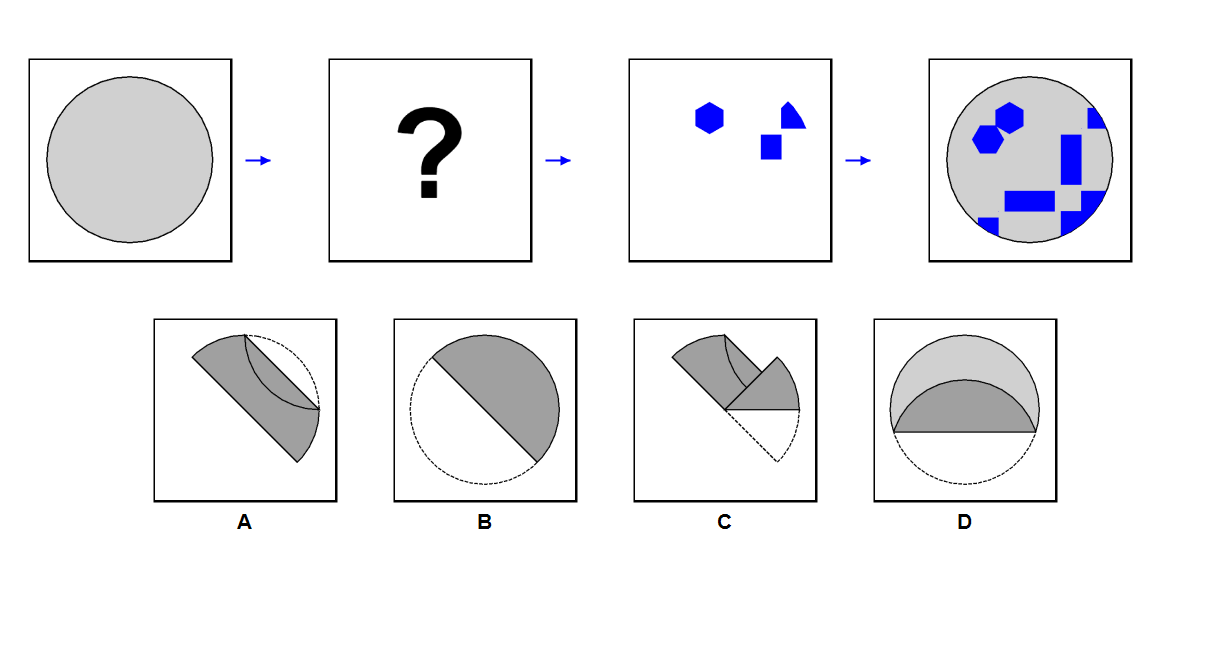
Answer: D